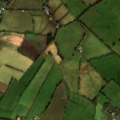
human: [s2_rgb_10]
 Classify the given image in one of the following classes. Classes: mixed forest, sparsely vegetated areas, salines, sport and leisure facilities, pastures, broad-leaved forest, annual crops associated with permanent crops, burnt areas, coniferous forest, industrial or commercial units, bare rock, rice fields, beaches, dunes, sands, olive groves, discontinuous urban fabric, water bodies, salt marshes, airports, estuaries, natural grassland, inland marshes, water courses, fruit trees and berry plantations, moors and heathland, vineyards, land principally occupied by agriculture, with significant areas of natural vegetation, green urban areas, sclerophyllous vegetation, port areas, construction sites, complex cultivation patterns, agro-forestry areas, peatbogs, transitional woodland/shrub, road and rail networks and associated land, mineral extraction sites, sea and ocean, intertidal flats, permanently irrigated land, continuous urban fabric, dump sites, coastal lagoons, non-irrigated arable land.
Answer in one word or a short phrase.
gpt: pastures